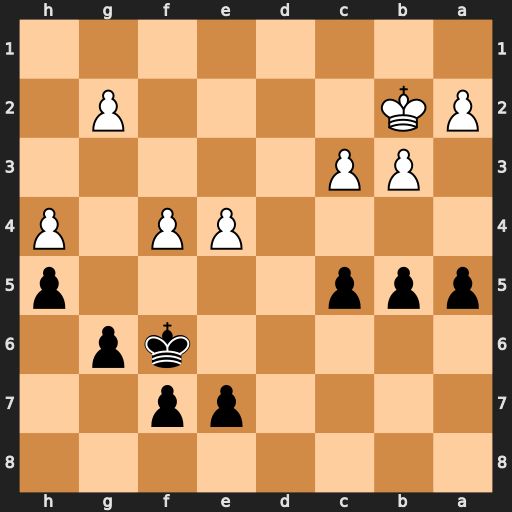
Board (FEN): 8/4pp2/5kp1/ppp4p/4PP1P/1PP5/PK4P1/8
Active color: b
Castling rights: -
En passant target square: -
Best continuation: e5 g3 exf4 gxf4 g5